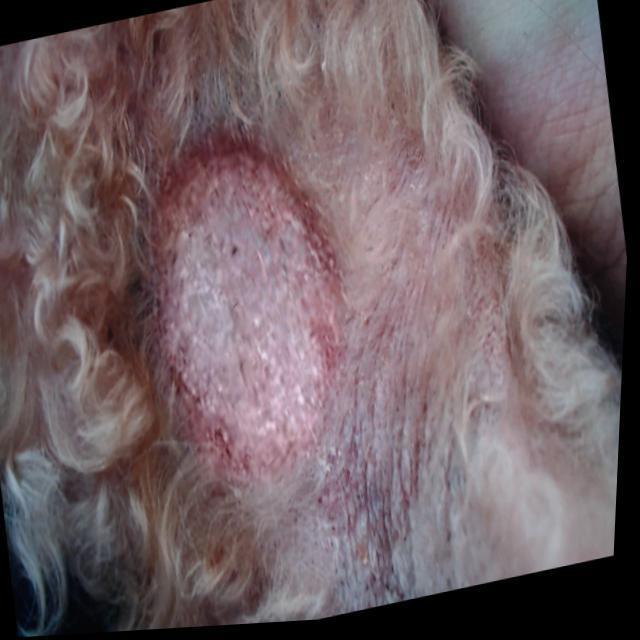
Canine ringworm (Dermatophytosis) — fungal infection caused by Microsporum or Trichophyton. Presents with circular alopecia, scaling, crusting, and broken hairs.